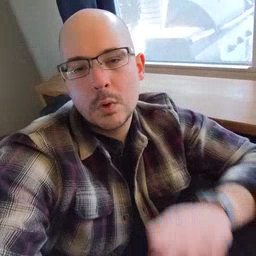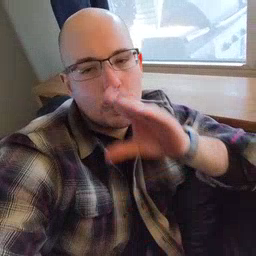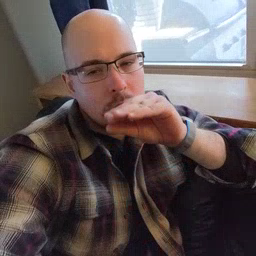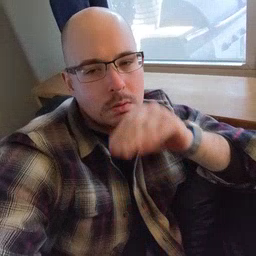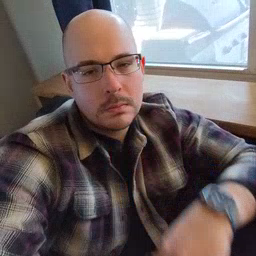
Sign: goose